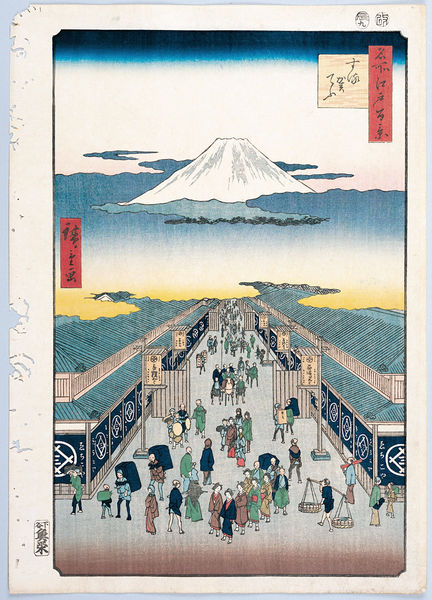
Titel: 100 berühmte Ansichten von Edo
Künstler: Utagawa Hiroshige
Schlagwörter: berg, blau, himmel, meer, wasser, weiß, wolken, frauen, gelb, landschaft, menschen, bunt, männer, strasse, zeichnung, schloss, weg, gesellschaft, menge, horizont, häuser, holzschnitt, japan, fahnen, gasse, dächer, mauer, markt, ornamente, japanisch, schriftzeichen, waage, vulkan, geisha, druck, schilder, china, flaggen, träger, pagode, kimono, japaner, fulkan, kilimanscharo, unendlichkeitsperspektive